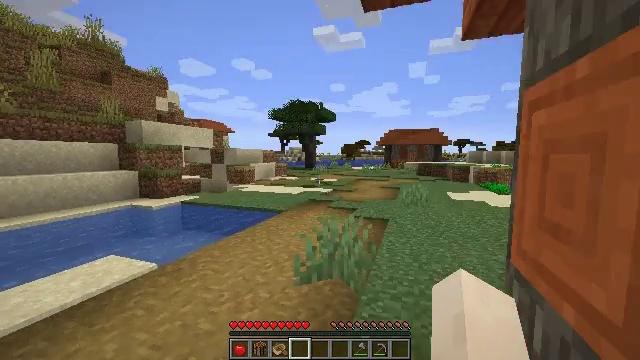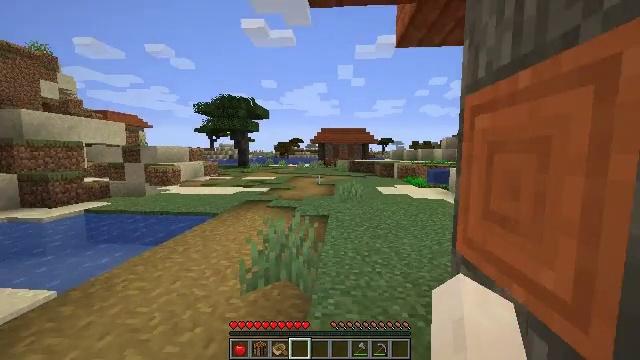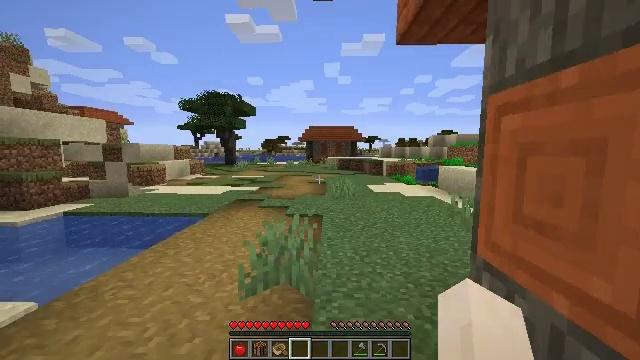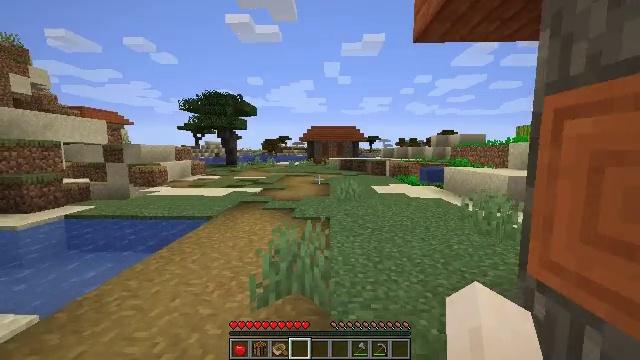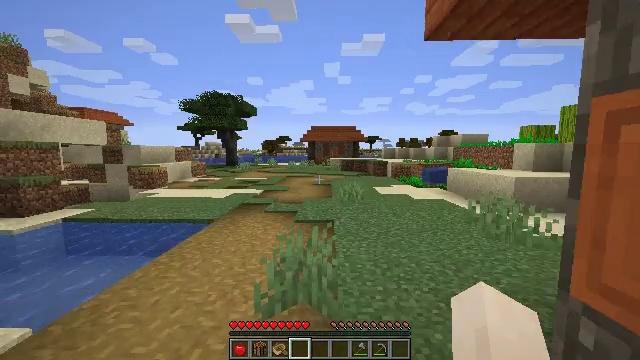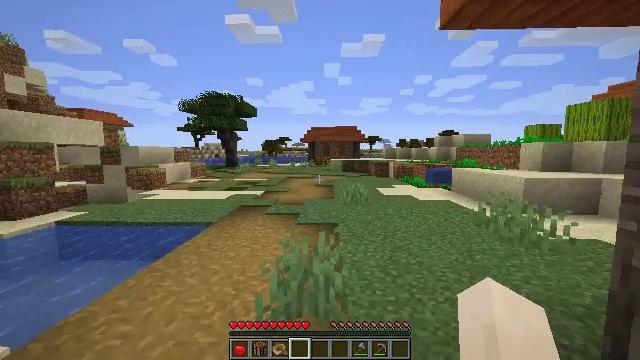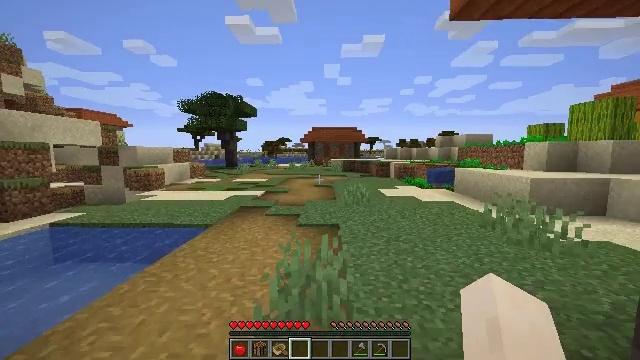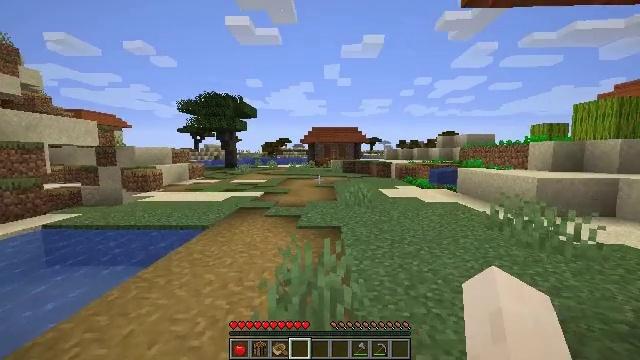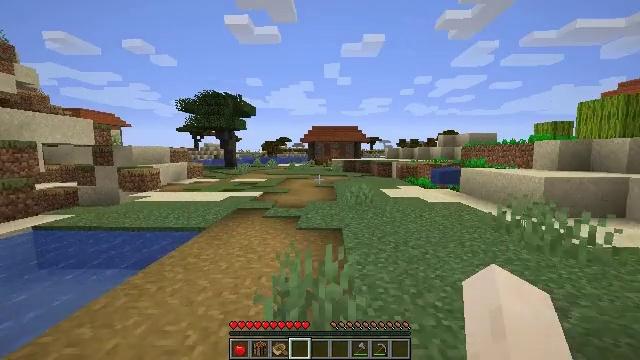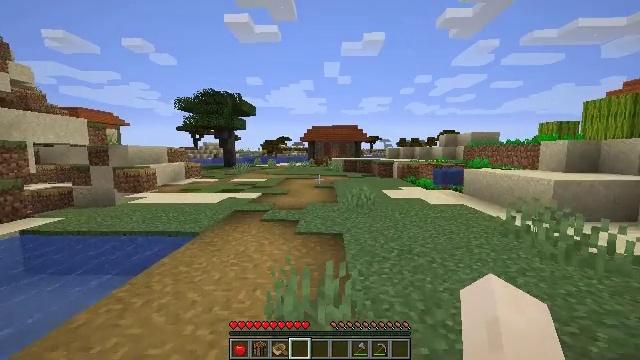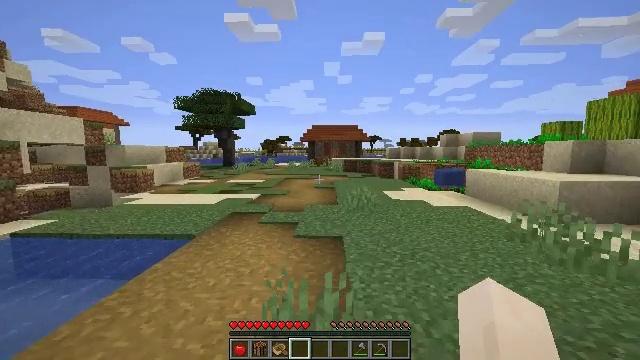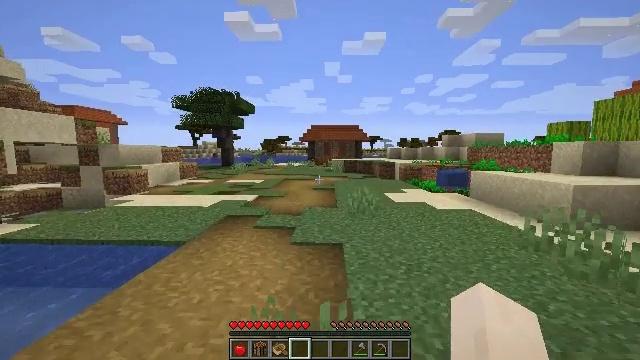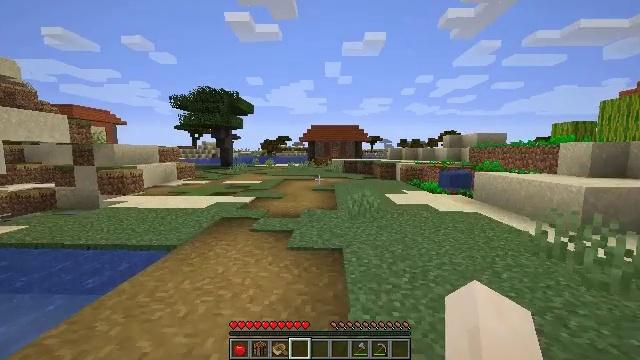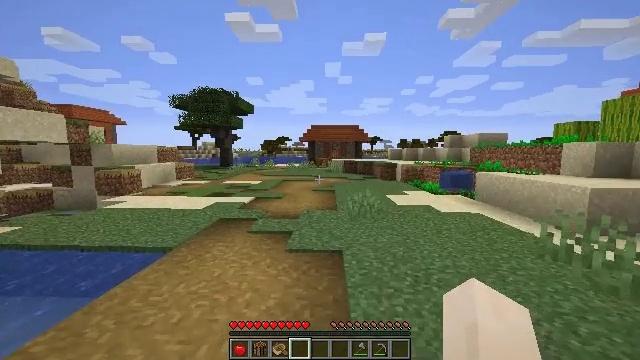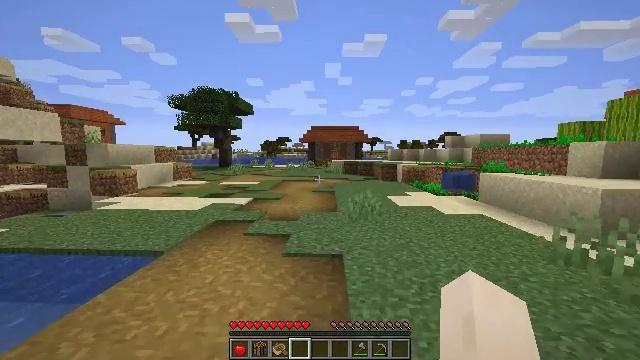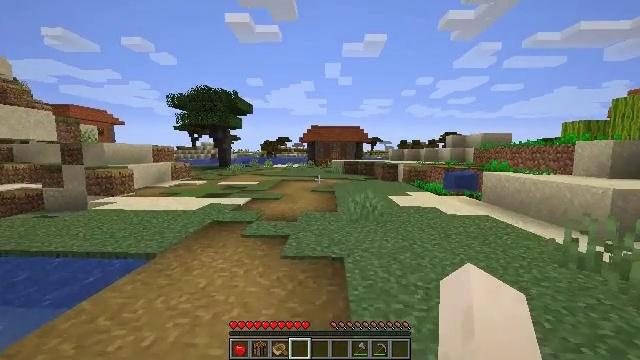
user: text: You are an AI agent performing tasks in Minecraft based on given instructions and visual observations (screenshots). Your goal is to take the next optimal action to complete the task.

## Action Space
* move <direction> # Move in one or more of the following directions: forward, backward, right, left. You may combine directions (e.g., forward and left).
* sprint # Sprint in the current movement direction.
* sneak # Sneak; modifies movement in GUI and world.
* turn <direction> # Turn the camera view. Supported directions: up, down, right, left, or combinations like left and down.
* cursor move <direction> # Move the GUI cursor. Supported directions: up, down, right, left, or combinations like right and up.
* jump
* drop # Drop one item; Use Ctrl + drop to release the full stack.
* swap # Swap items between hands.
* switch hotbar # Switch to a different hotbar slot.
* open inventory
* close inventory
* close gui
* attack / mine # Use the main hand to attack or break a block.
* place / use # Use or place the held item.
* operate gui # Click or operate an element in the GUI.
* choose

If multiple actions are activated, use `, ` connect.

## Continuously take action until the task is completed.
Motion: motion action
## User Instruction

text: Harvest melon from the farm.
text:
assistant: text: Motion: move forward and move left, turn right
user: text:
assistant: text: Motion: move forward and move left, turn right
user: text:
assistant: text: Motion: move forward
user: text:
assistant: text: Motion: move forward
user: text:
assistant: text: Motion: move forward
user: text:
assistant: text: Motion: move forward
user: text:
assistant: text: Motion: move forward
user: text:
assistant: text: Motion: move forward
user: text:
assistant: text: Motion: move forward
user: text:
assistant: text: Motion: move forward
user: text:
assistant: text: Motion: move forward
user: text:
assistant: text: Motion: move forward
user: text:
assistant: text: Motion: move forward
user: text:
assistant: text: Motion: move forward
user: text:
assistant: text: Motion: move forward
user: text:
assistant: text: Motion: move forward
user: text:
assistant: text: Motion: move forward and move left, turn right and down
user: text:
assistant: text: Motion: move forward and move left, turn right
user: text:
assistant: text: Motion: move forward and move left, turn right
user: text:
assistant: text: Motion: move forward and move left
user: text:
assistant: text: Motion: move forward and move left
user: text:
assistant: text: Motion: move forward and move left
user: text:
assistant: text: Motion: move forward and move left
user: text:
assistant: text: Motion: move forward and move left
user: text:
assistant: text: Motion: move forward and move left
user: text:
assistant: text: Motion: move forward, turn right
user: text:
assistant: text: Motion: move forward, turn right
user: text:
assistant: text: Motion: move forward
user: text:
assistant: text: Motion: move forward
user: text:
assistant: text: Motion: move forward